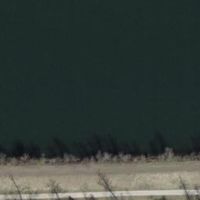
EUNIS habitat code: 15
Species observed at this site:
Anacamptis pyramidalis
Melanargia galathea